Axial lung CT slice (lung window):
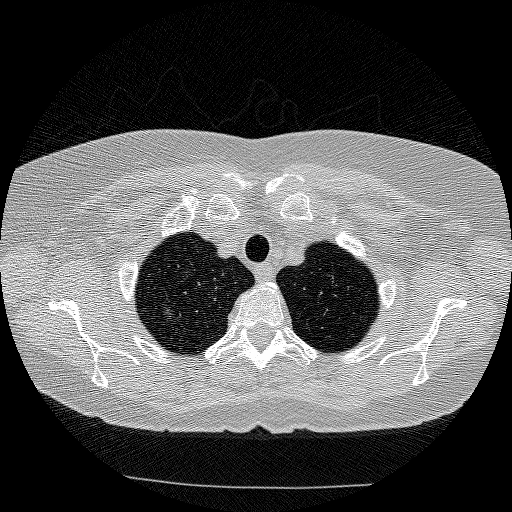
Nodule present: yes
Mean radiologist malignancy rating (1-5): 4